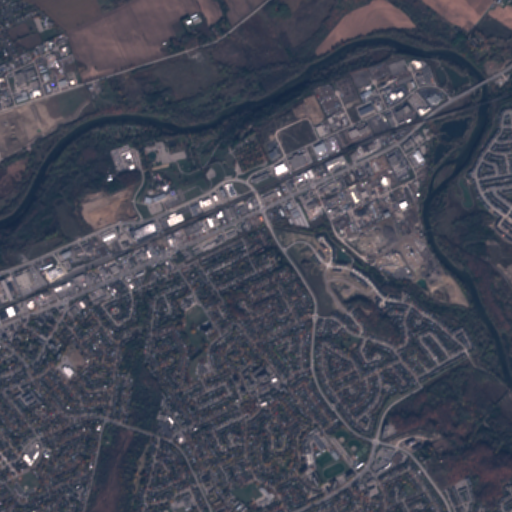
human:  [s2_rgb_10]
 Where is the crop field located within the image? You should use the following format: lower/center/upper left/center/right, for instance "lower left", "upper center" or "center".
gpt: The crop field is located in the upper of the image.
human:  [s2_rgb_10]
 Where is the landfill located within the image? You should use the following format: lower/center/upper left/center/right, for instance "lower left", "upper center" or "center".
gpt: The landfill is located in the center right of the image.
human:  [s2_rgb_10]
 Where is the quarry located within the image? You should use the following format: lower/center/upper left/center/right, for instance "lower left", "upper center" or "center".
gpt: The quarry is located in the upper right of the image.
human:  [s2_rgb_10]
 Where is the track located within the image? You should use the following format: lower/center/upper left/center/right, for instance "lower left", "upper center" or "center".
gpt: The track is located in the lower right of the image.
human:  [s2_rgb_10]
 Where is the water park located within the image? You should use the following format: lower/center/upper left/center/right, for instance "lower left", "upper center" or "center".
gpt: The water park is located in the center left of the image.
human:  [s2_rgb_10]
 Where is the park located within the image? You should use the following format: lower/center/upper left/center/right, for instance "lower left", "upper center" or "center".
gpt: There is no park in the image.